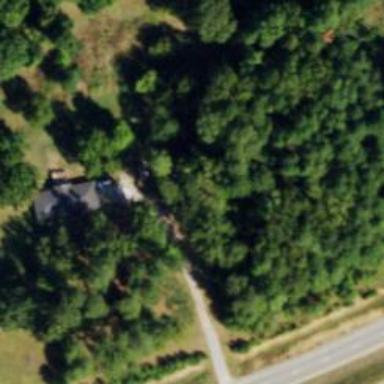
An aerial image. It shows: Driveway leading to service road.